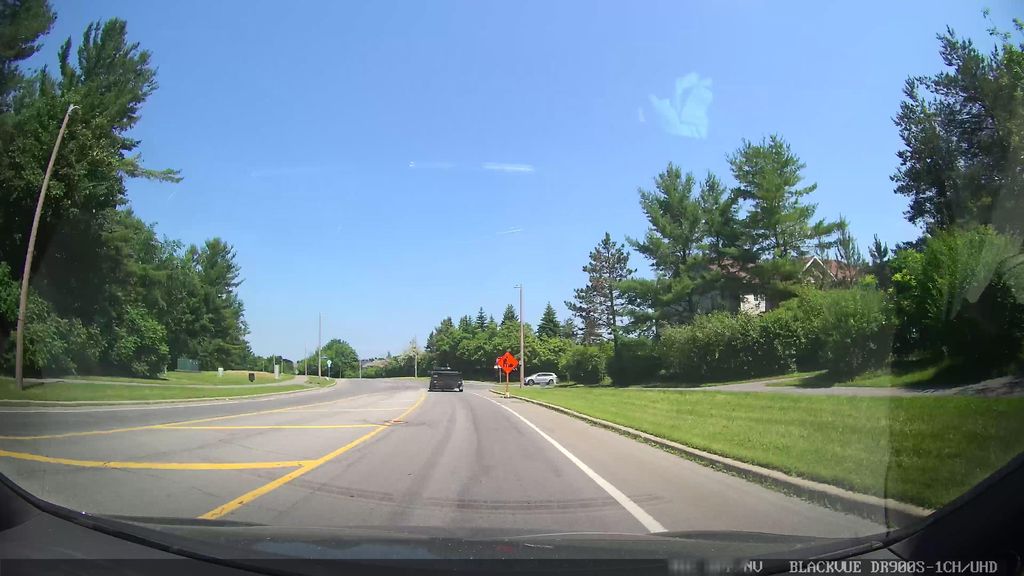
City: ottawa-gatineau